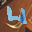
Label: 4